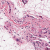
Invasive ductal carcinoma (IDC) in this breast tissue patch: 0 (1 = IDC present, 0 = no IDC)